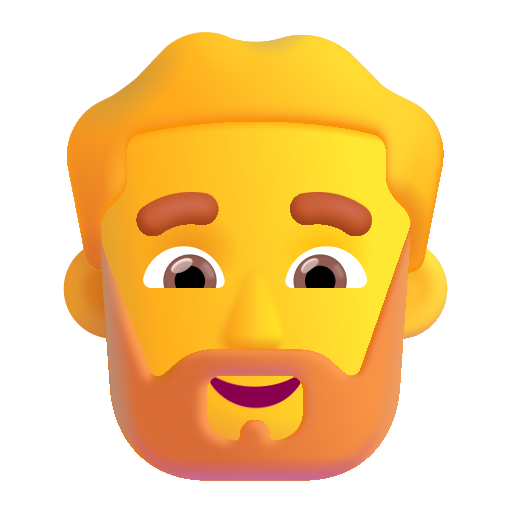
man beard color default